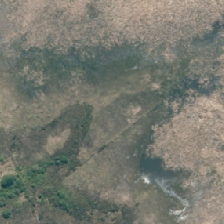
Land cover: herbaceous_freshwater_vege